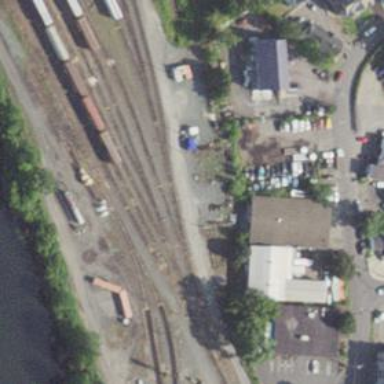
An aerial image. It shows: Railway siding with rails.